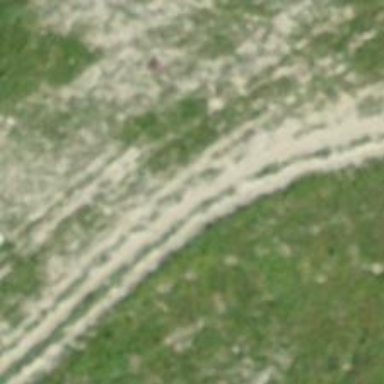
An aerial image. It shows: Advanced downhill track on ground surface. The track is of grade4 based on tracktype.